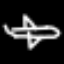
Label: airplane